Question: I just started learning react native today and I'm having a bit of trouble getting a list to render inside a ScrollView. I'm aware that each of the View components inside map should have a unique key, but for simplicity's sake... Here's my code:
'''
import { StatusBar } from 'expo-status-bar';
import React from 'react';
import { StyleSheet, Text, View, ScrollView} from 'react-native';
export default function App() {
const numbers = [];
for(let i = 0; i < 30; i++) numbers[i] = {value: i};
return (
<ScrollView> {
numbers.map((num) => {
return(<View><Text>{num.value}</Text></View>)
})
}
</ScrollView>
);
}
'''
I've seen a lot of other posts about it but didn't manage to get it running... Thanks in advance!
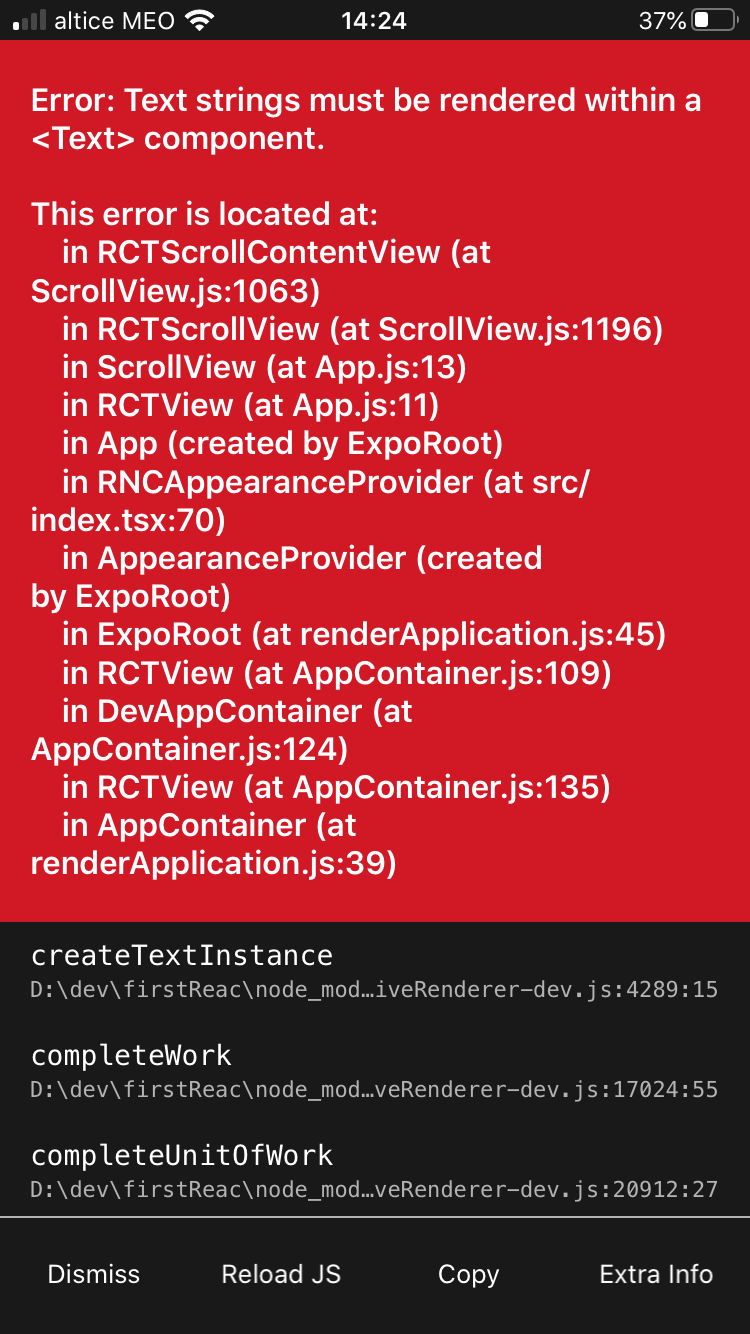
Answer: As pointed in a comment by <URL> the issue is a space.
Instead of:
'''
<ScrollView> {
'''
It should be:
'''
<ScrollView>{
'''